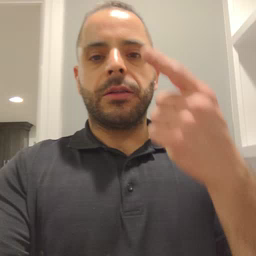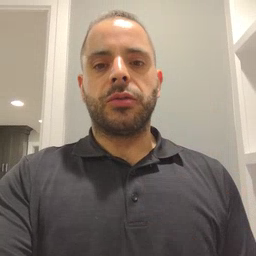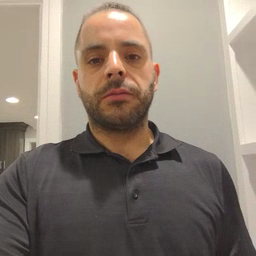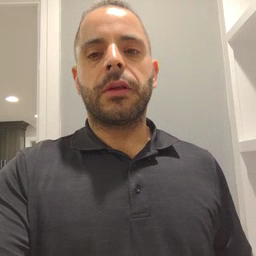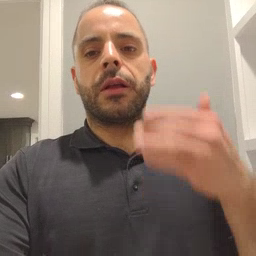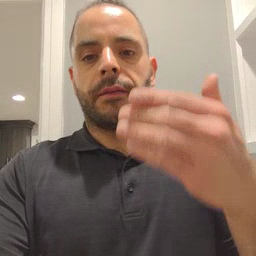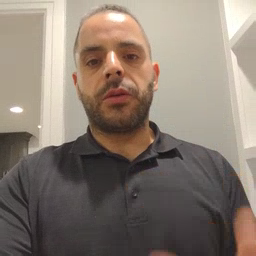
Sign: after